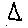
Label: triangle